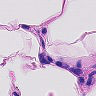
Metastatic tissue present: no